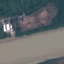
Land use / land cover: River